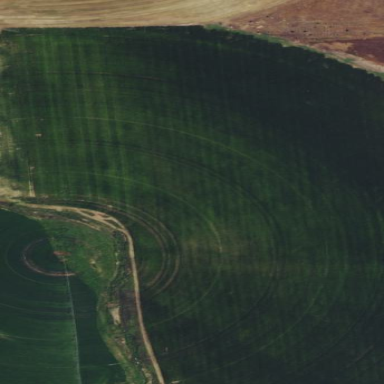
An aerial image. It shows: Farmland with pivot irrigation system.